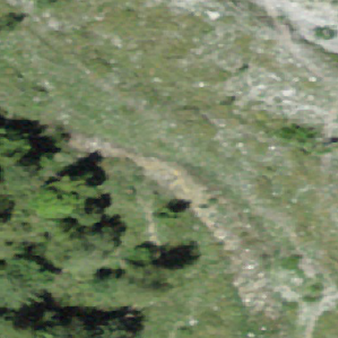
Label: other